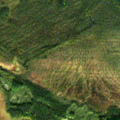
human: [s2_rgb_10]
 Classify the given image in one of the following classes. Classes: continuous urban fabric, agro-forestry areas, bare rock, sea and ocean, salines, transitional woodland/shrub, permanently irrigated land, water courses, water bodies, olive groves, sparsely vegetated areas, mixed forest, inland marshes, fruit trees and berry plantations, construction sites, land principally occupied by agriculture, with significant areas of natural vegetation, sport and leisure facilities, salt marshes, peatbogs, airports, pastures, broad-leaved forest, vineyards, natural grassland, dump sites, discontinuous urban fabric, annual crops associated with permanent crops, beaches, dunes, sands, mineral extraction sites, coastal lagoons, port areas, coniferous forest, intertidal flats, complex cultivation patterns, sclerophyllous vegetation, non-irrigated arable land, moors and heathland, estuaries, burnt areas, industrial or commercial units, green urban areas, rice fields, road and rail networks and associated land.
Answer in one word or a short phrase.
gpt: coniferous forest, mixed forest, transitional woodland/shrub, peatbogs